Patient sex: M
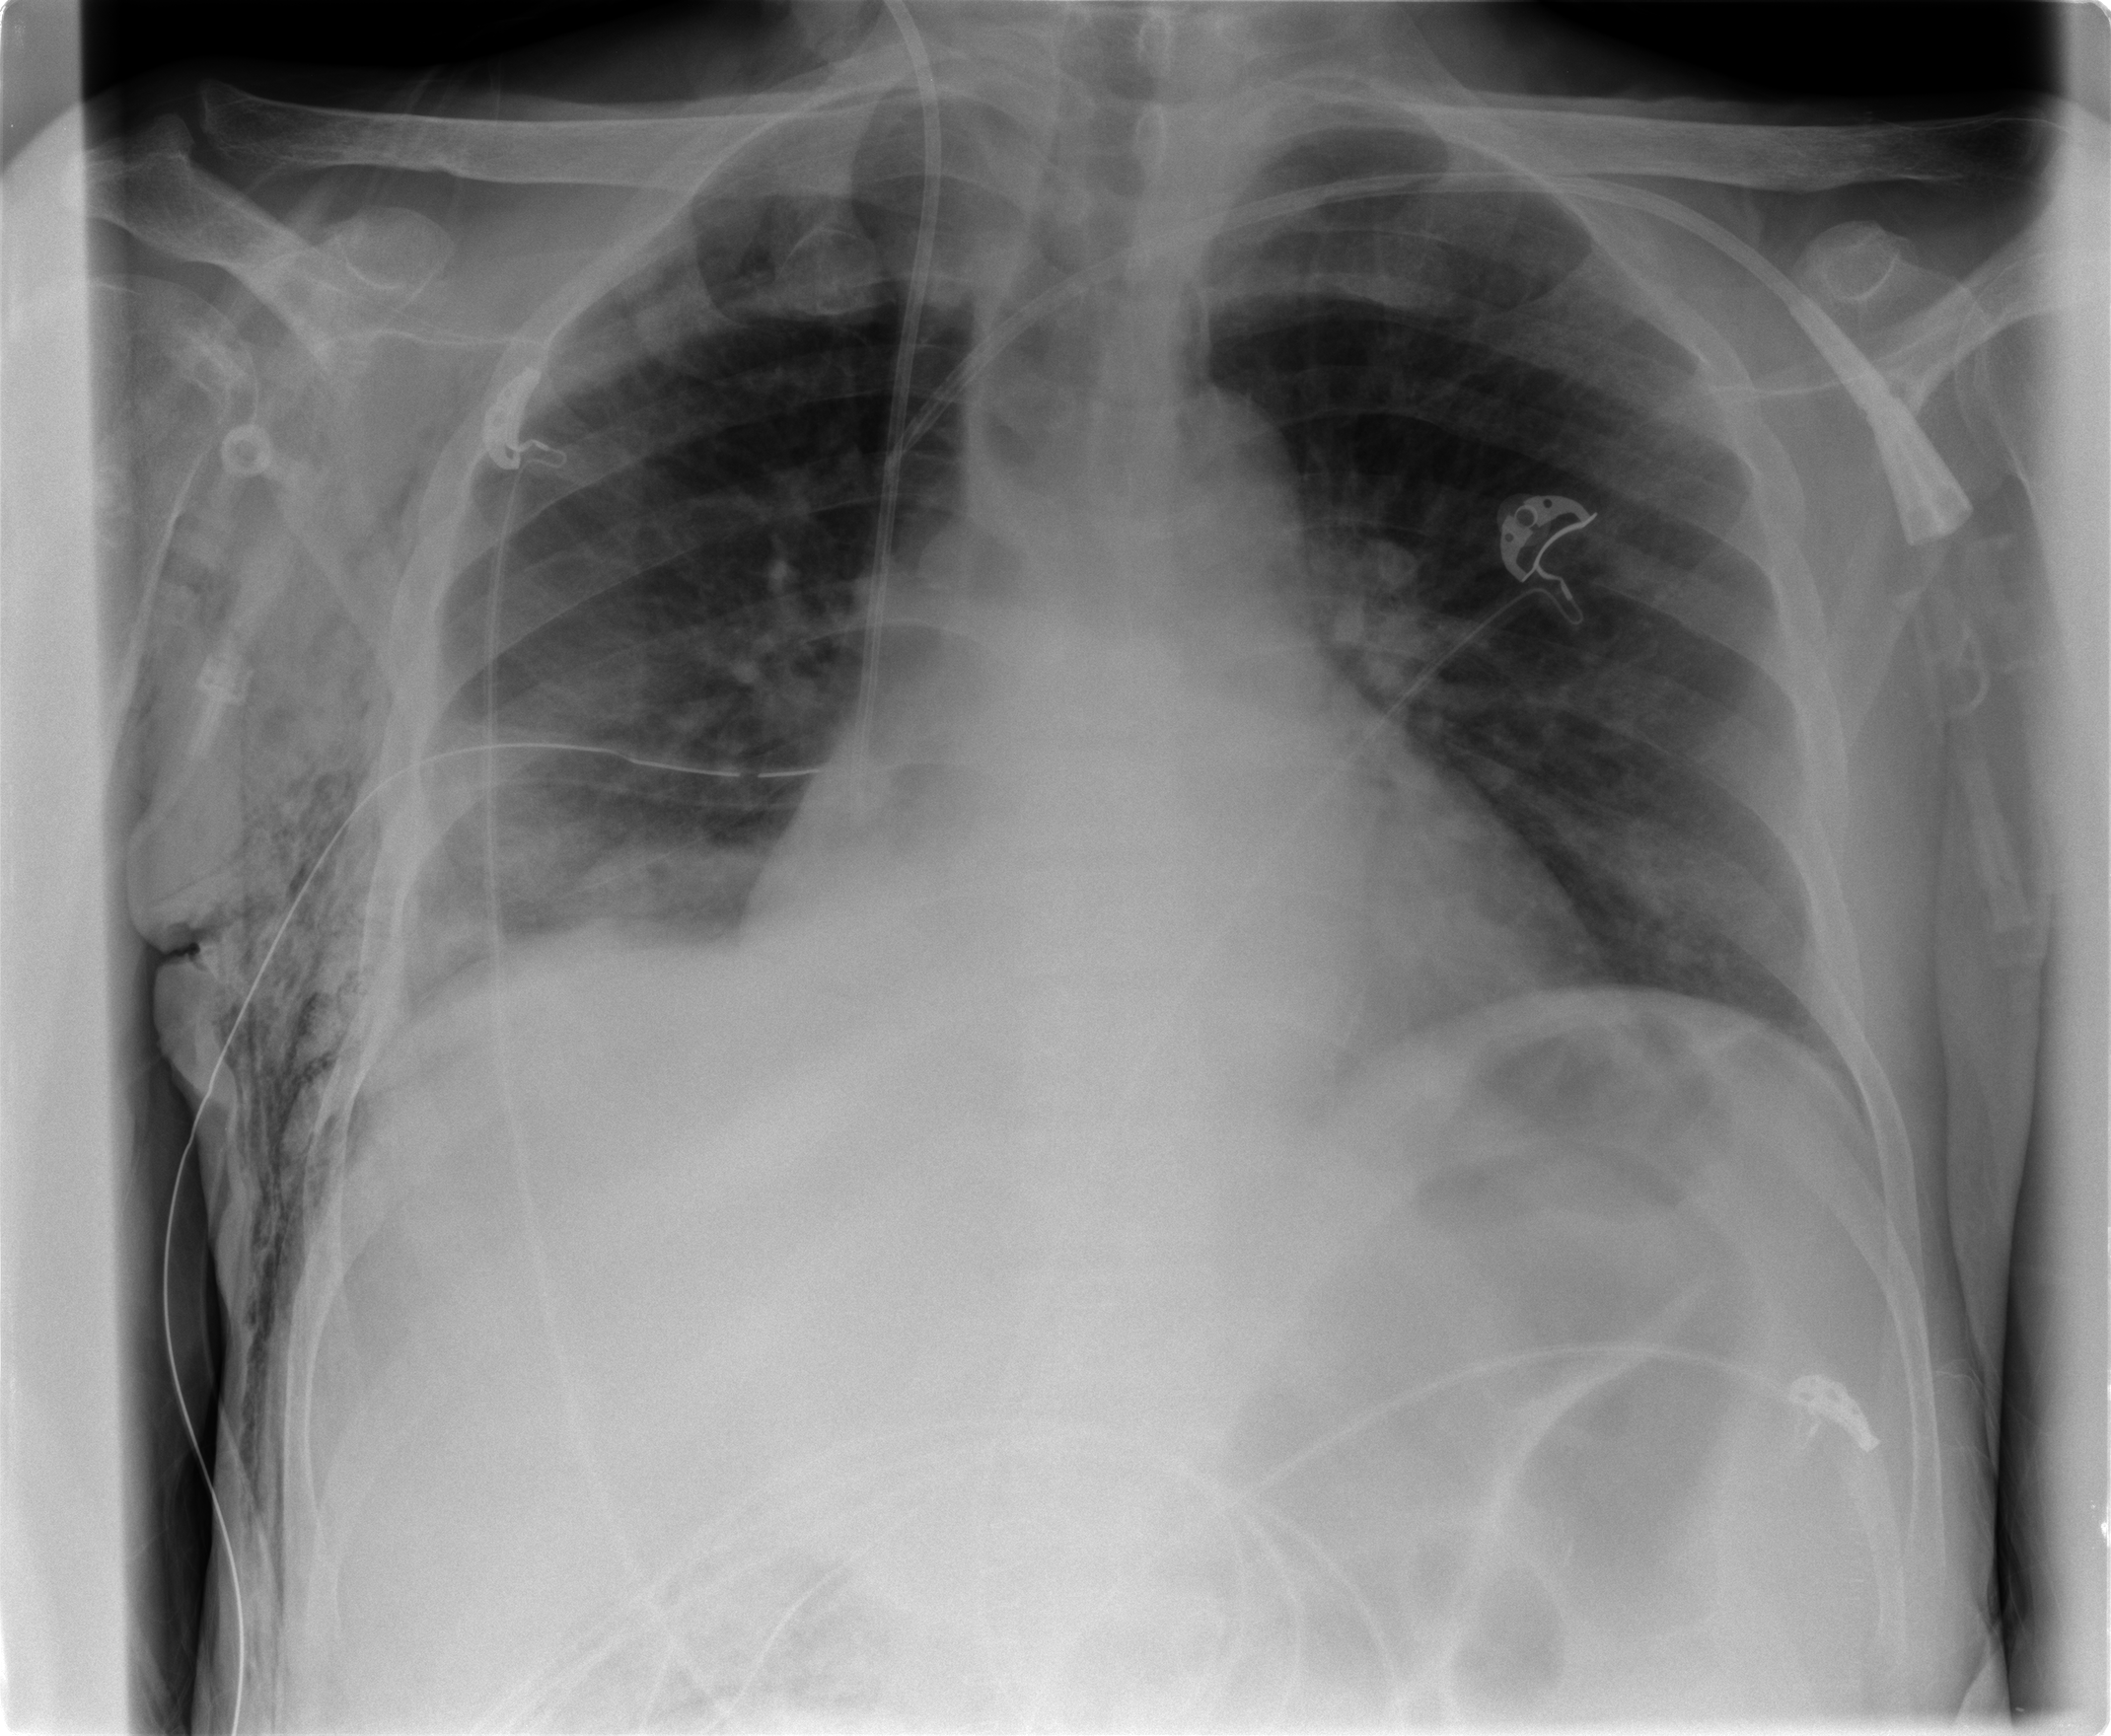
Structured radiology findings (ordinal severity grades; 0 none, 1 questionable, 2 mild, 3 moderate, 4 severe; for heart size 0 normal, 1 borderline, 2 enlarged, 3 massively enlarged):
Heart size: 2
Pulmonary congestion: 2
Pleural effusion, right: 0
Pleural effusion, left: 0
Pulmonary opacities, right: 0
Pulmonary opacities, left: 0
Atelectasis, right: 2
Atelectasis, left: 0